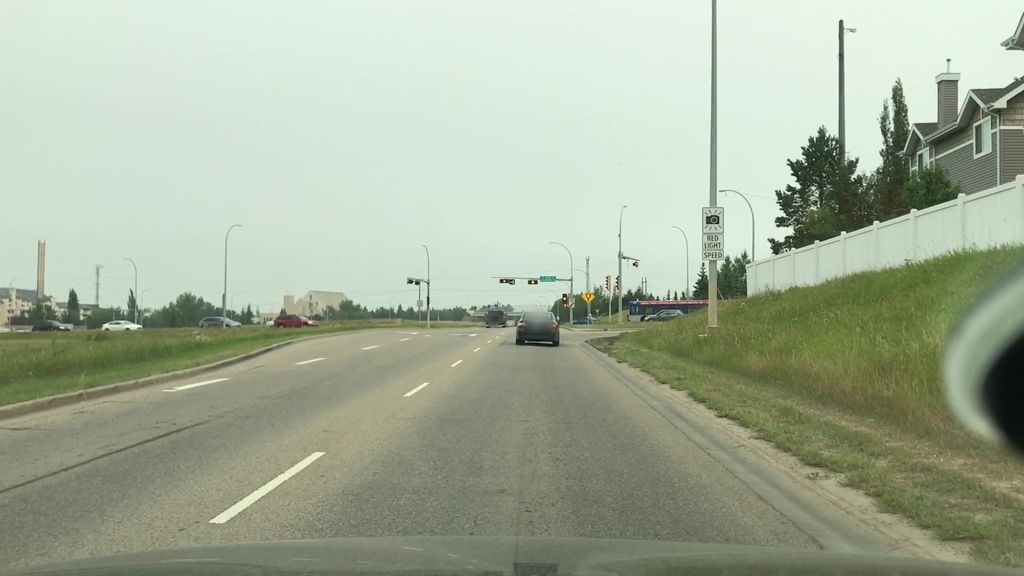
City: edmonton